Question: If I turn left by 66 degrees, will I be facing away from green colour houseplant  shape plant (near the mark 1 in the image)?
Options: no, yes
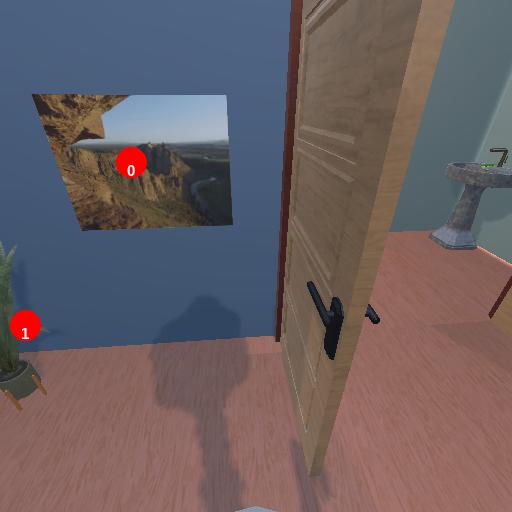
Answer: no